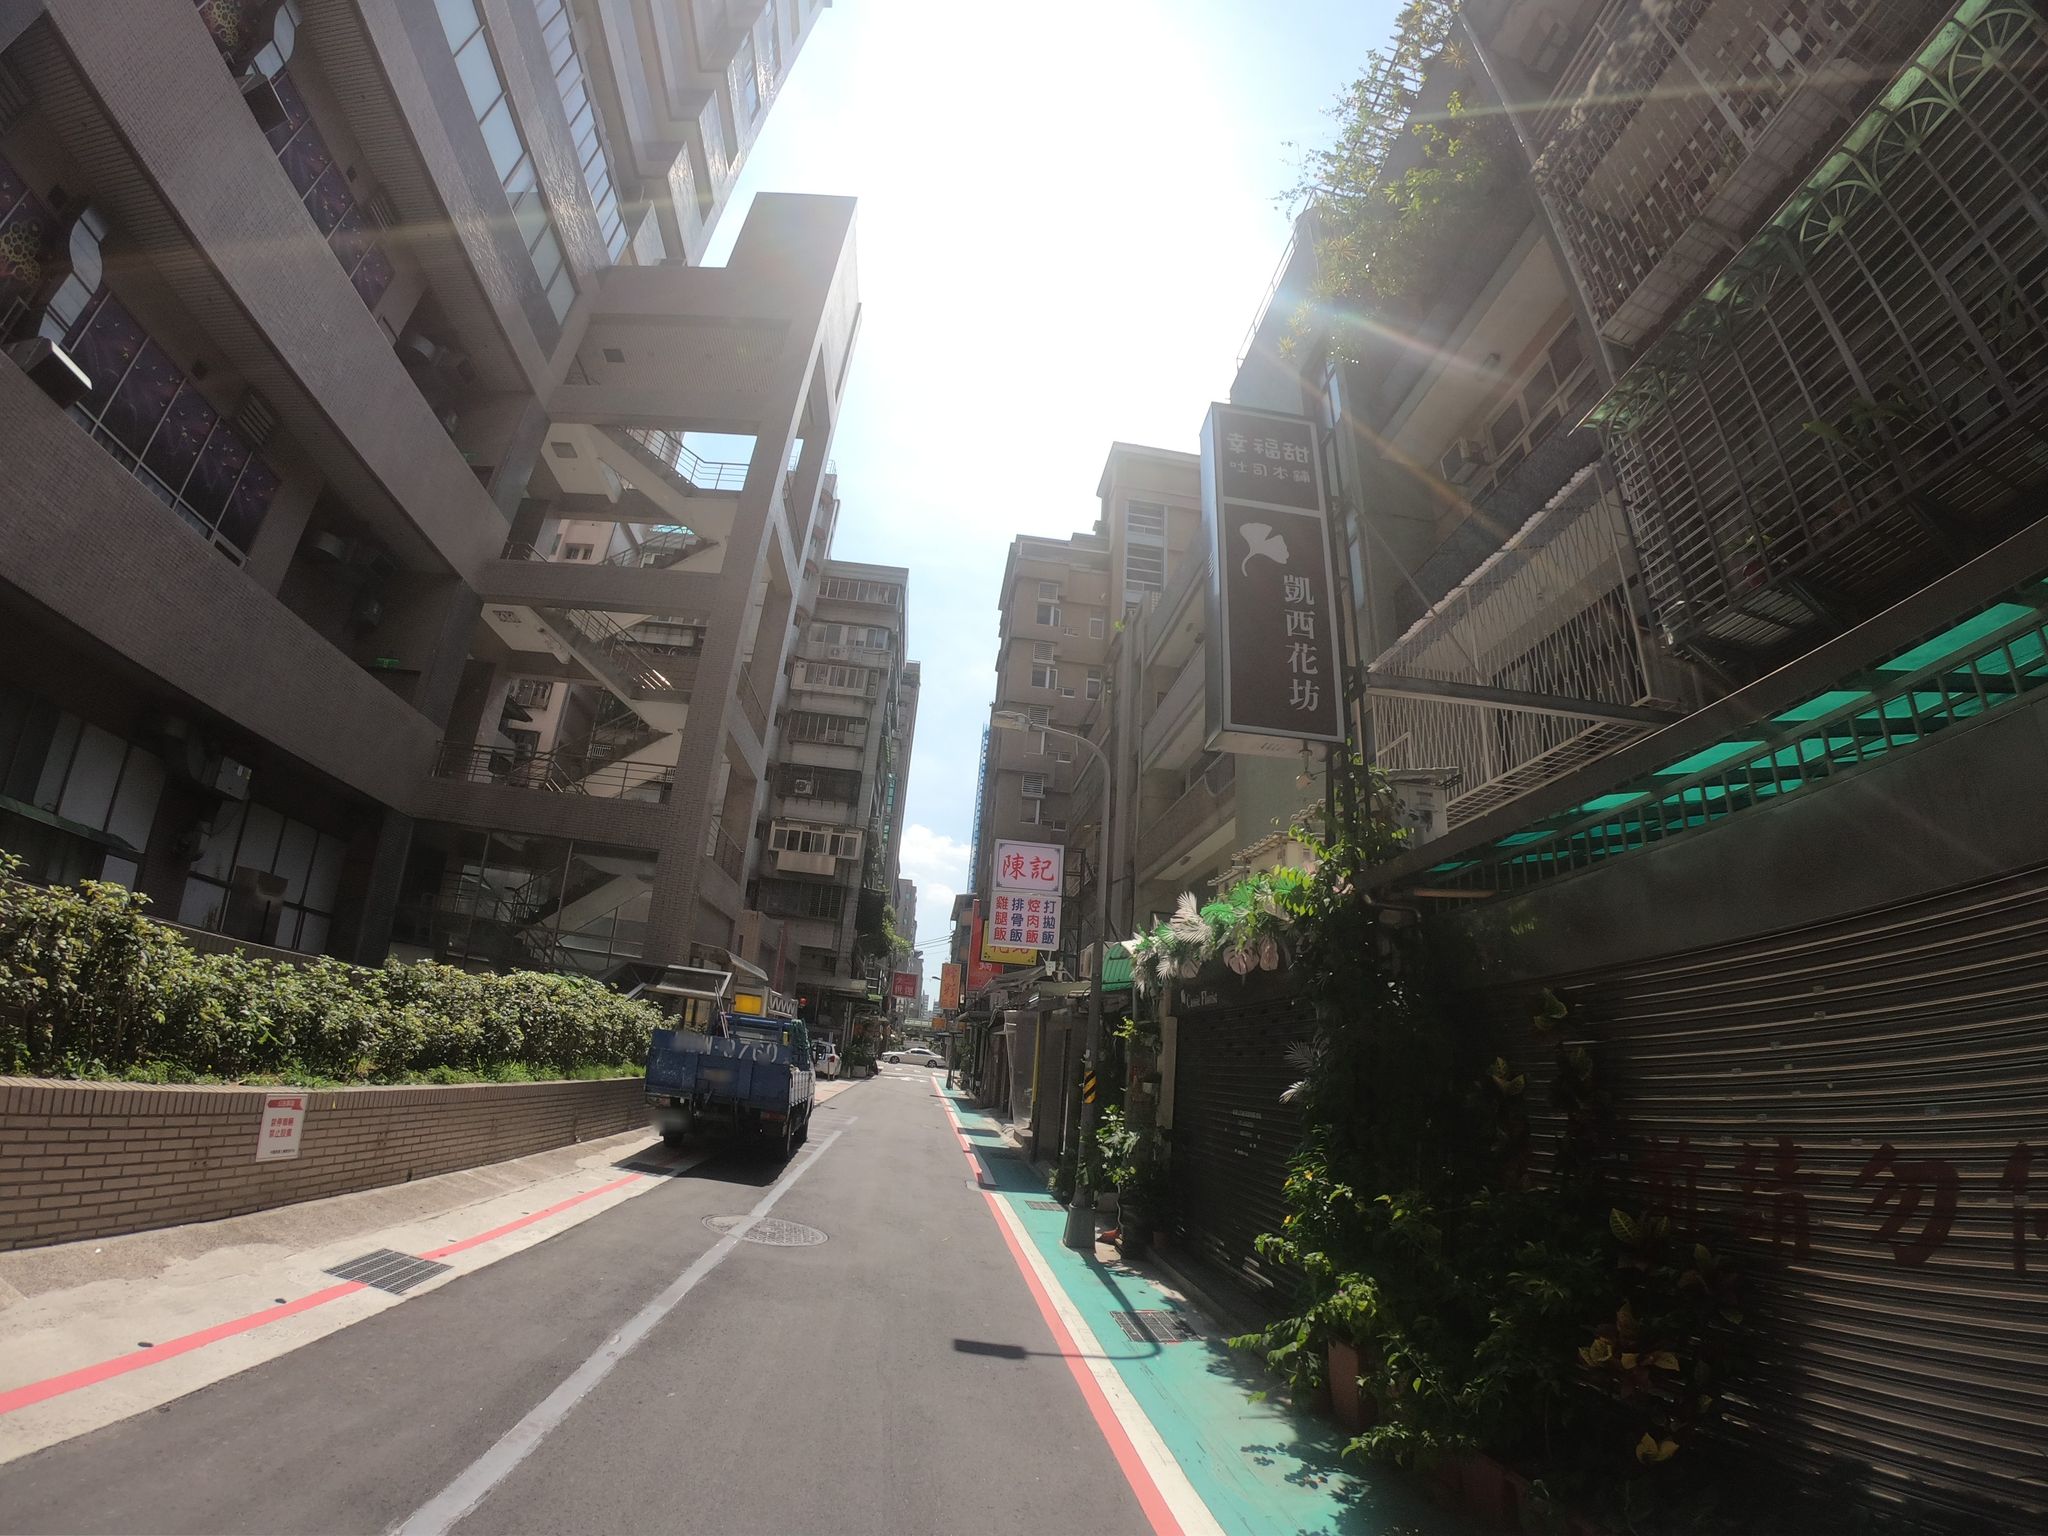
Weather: clear
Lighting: day
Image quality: good
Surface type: driving surface
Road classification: service
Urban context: urban centre
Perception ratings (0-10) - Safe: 2.46, Lively: 5.82, Beautiful: 7.73, Boring: 0.62, Depressing: 4.37, Wealthy: 6.83